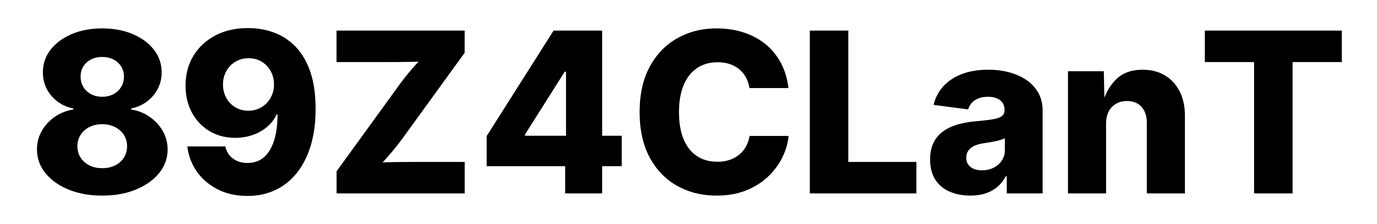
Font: Inter_ExtraBold